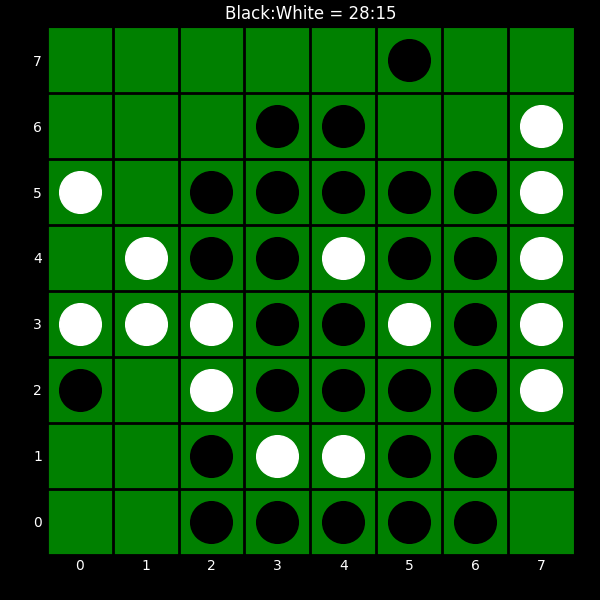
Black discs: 28
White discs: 15